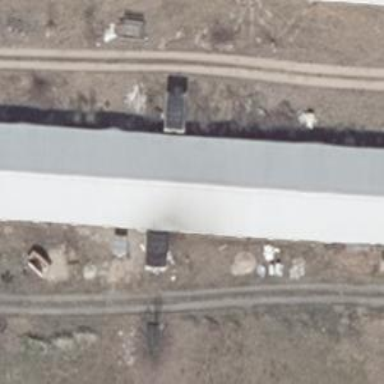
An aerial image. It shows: Gabled grey roof on farm auxiliary building. The roof is oriented along the length of the structure.